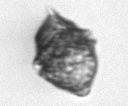
Label: Kryptoperidinium_triquetrum